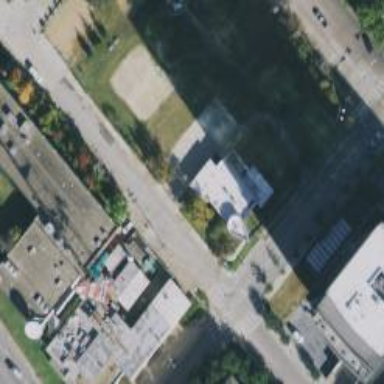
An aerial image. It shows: Residential road with separate sidewalk.